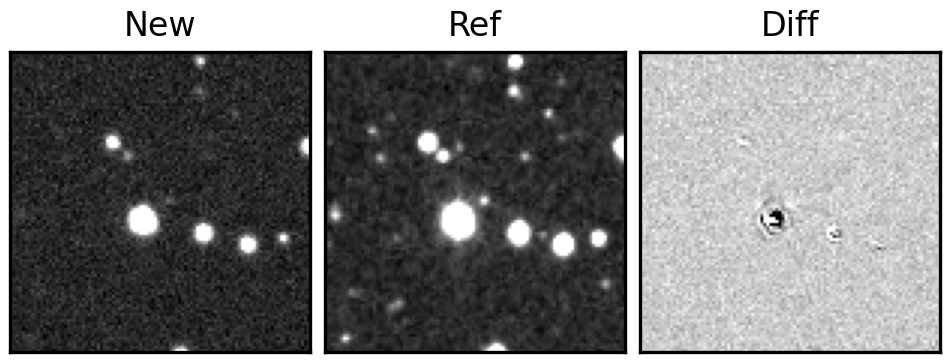
Label: bogus